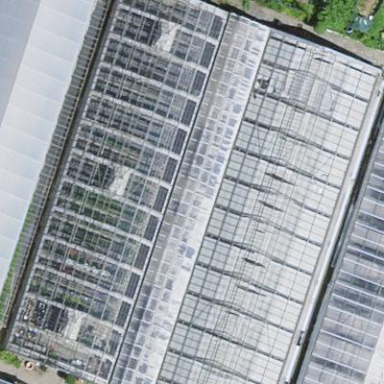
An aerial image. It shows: Greenhouse.